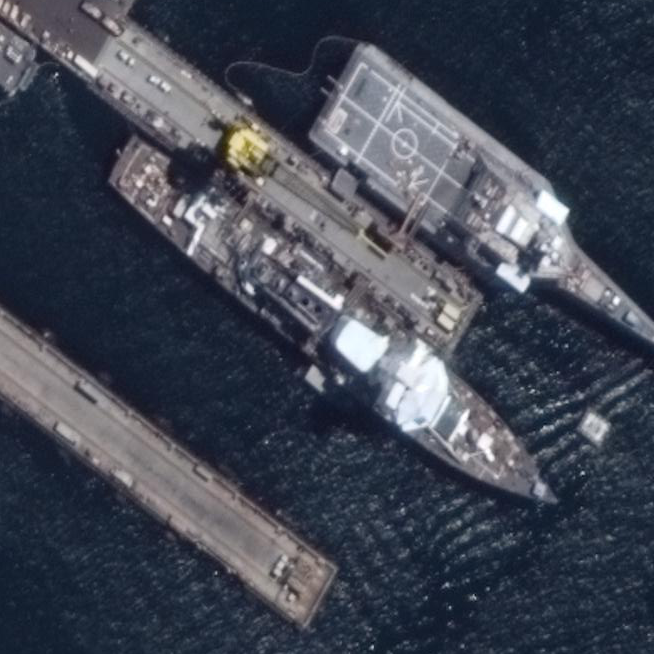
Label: destroyer